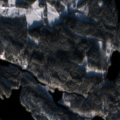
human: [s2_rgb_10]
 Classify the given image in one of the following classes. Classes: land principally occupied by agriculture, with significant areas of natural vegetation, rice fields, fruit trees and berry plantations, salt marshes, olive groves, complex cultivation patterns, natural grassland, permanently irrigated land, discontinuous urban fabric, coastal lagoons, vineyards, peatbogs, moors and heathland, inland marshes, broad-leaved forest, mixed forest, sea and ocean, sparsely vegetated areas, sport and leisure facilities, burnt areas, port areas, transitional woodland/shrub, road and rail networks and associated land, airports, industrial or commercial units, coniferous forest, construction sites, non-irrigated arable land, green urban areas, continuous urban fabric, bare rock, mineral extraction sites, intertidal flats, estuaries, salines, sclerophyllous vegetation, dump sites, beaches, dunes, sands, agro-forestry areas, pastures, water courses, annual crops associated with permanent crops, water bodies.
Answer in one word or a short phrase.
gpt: land principally occupied by agriculture, with significant areas of natural vegetation, coniferous forest, mixed forest, water bodies